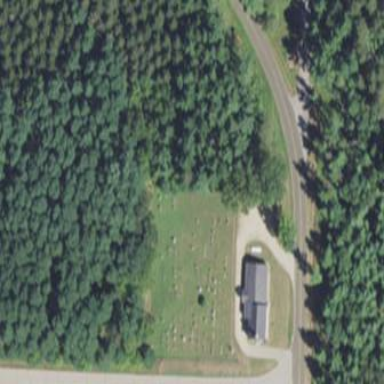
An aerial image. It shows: Cemetery.